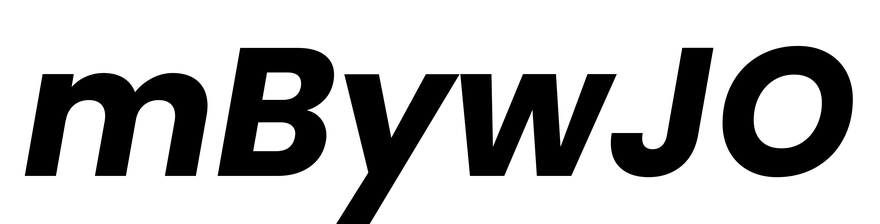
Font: Poppins-BoldItalic